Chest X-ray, PA view. Patient: 72 years old, sex M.
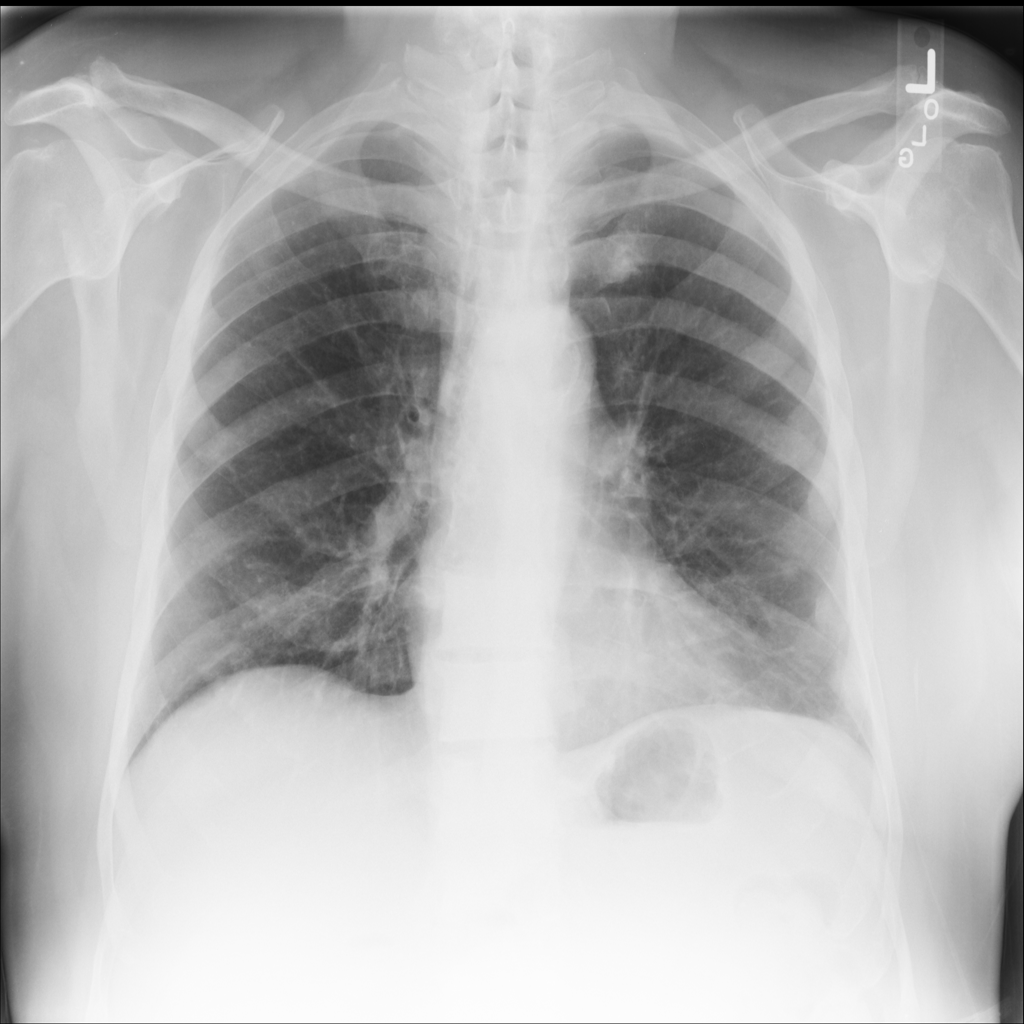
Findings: Effusion